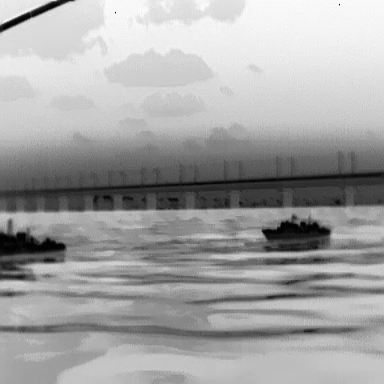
There are two warships in the infrared image.